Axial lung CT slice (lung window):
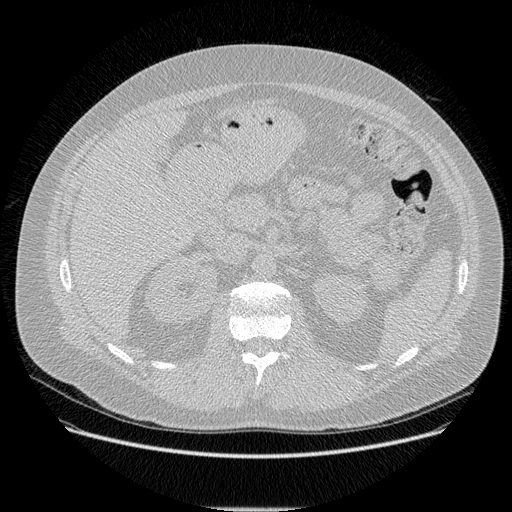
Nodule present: no